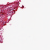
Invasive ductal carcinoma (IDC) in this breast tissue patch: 0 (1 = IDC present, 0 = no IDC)